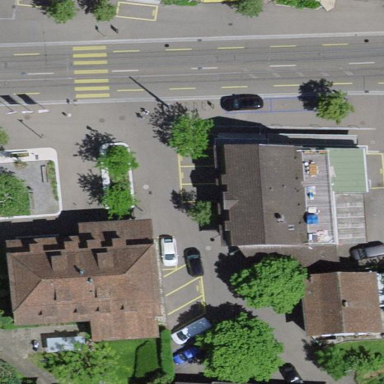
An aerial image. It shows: Convenience store inside building.